Question: I try to create a map by leaflet.js but it does not put the markers correctly. Here my html and js file
'''
<!DOCTYPE html>
<head>
<meta http-equiv="content-type" content="text/html; charset=UTF-8" />
<script>
L_NO_TOUCH = false;
L_DISABLE_3D = false;
</script>
<style>html, body {width: 100%;height: 100%;margin: 0;padding: 0;}</style>
<style>#map {position:absolute;top:0;bottom:0;right:0;left:0;}</style>
<script src="https://cdn.jsdelivr.net/npm/leaflet@1.6.0/dist/leaflet.js"></script>
<script src="https://code.jquery.com/jquery-1.12.4.min.js"></script>
<script src="https://maxcdn.bootstrapcdn.com/bootstrap/3.2.0/js/bootstrap.min.js"></script>
<script src="https://cdnjs.cloudflare.com/ajax/libs/Leaflet.awesome-markers/2.0.2/leaflet.awesome-markers.js"></script>
<link rel="stylesheet" href="https://cdn.jsdelivr.net/npm/leaflet@1.6.0/dist/leaflet.css"/>
<link rel="stylesheet" href="https://maxcdn.bootstrapcdn.com/bootstrap/3.2.0/css/bootstrap.min.css"/>
<link rel="stylesheet" href="https://maxcdn.bootstrapcdn.com/bootstrap/3.2.0/css/bootstrap-theme.min.css"/>
<link rel="stylesheet" href="https://maxcdn.bootstrapcdn.com/font-awesome/4.6.3/css/font-awesome.min.css"/>
<link rel="stylesheet" href="https://cdnjs.cloudflare.com/ajax/libs/Leaflet.awesome-markers/2.0.2/leaflet.awesome-markers.css"/>
<link rel="stylesheet" href="https://cdn.jsdelivr.net/gh/python-visualization/folium/folium/templates/leaflet.awesome.rotate.min.css"/>
<meta name="viewport" content="width=device-width,
initial-scale=1.0, maximum-scale=1.0, user-scalable=no" />
<style>
#map {
position: relative;
width: 100.0%;
height: 100.0%;
left: 0.0%;
top: 0.0%;
}
</style>
</head>
<body>
<div class="folium-map" id="map" ></div>
</body>
<script>
function initMap(data){
data = eval(data);
data.forEach(e=>{
var marker = L.marker(
[parseFloat(e["latitude"]), parseFloat(e["longtitude"])],
{}
).addTo(map);
});
}
var map = L.map(
"map",
{
center: [37.925886135915356, 40.203187856991775],
crs: L.CRS.EPSG3857,
zoom: 1000,
zoomControl: true,
preferCanvas: false,
}
);
L.control.scale().addTo(map);
var tile = L.tileLayer(
"https://{s}.tile.openstreetmap.org/{z}/{x}/{y}.png",
{"attribution": "Data by &copy; <a href="http://openstreetmap.org">OpenStreetMap</a>, under <a href="http://www.openstreetmap.org/copyright">ODbL</a>.", "detectRetina": false, "maxNativeZoom": 18, "maxZoom": 18, "minZoom": 0, "noWrap": false, "opacity": 1, "subdomains": "abc", "tms": false}
).addTo(map);
var marker = L.marker(
[30.0, 40.0],
{}
).addTo(map);
var xhr = new XMLHttpRequest();
var test;
xhr.onreadystatechange = function() {
if (xhr.readyState == XMLHttpRequest.DONE) {
initMap(xhr.response);
}
}
xhr.open("GET", "http://localhost:5000/test");
xhr.setRequestHeader("Content-Type", "application/json;charset=UTF-8");
xhr.send();
</script>
'''

data is a json array like:
'''
[
0: {address: '346 W Magnolia Ave Auburn, AL 36832 US', latitude: 32.606812966051244, location: 'Auburn', longitude: -85.48732833164195, state: 'Alabama'}
1: {address: '300 20th St S Birmingham, AL 35233 US', latitude: 33.509721495414745, location: 'Birmingham', longitude: -86.80275567068401, state: 'Alabama'}
2: {address: '3220 Morrow Rd Birmingham, AL 35235 US', latitude: 33.59558141391436, location: 'Birmingham', longitude: -86.64743684970283, state: 'Alabama'}
3: {address: '4719 Highway 280 Birmingham, AL 35242 US', latitude: 33.42258214624579, location: 'Birmingham', longitude: -86.6982794650297, state: 'Alabama'}
4: {address: '1821 Cherokee Ave SW Cullman, AL 35055 US', latitude: 34.15413376734492, location: 'Cullman', longitude: -86.84122007667406, state: 'Alabama'}
5: {address: '1759 Montgomery Hwy Hoover, AL 35244 US', latitude: 33.378958029568594, location: 'Hoover', longitude: -86.80380210088629, state: 'Alabama'}
6: {address: '5900 University Dr NW Ste D2 Huntsville, AL 35806 US', latitude: 34.742319254429496, location: 'Huntsville', longitude: -86.6657204641674, state: 'Alabama'}
7: {address: '3871 Airport Blvd Mobile, AL 36608 US', latitude: 30.675337809949887, location: 'Mobile', longitude: -88.<PHONE>, state: 'Alabama'}
]
'''
you can also download the data file from <URL>
as you see they are overlap. It does not matter how much I have data, map always created as the image. Even I have 10 or 1000 datas, map is same.
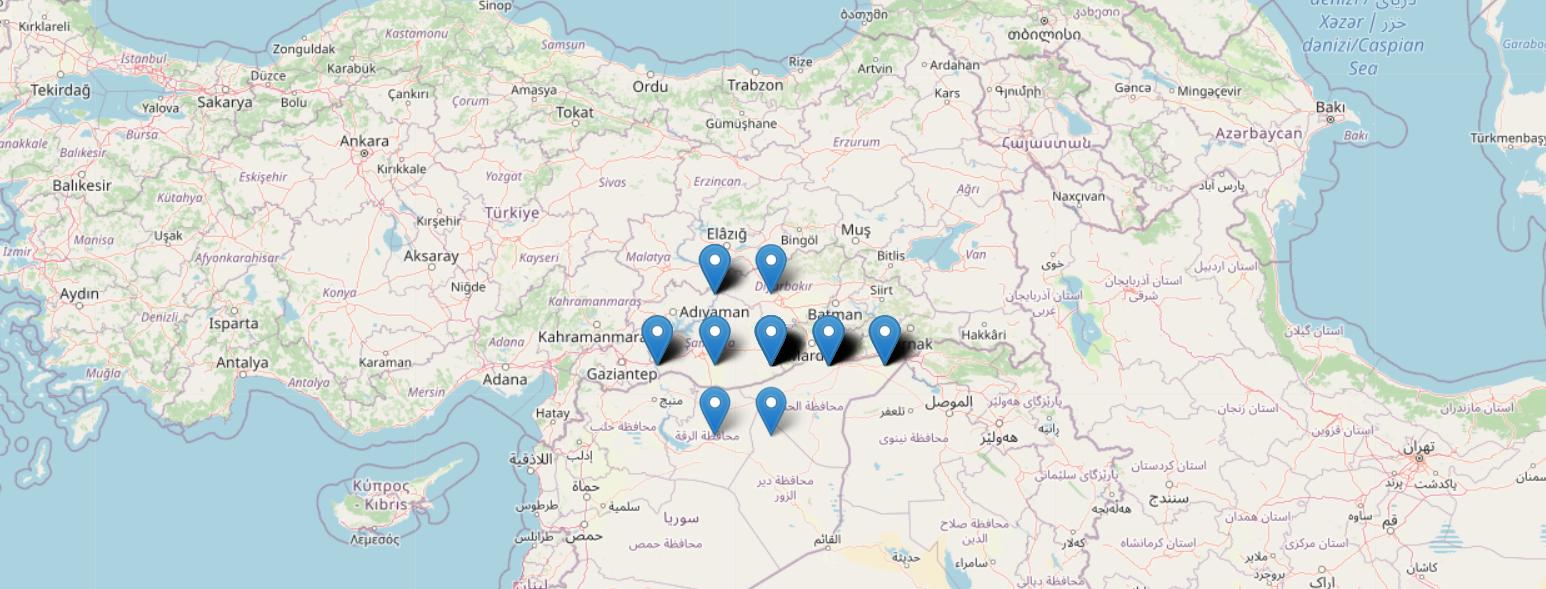
Answer: longitude and latitude were not working because I was using different datasets. In the dataset I'm working in, I converted the ["X"] and ["Y"] columns to float type and the javascript was not reading after the comma, for example [40,268472646] read it as javascript [40] and the locations were overlapping
The solution was to convert [","] commas ["."] to dots with replace. Javascript now read [40.268472646] so all locations were visible on the map